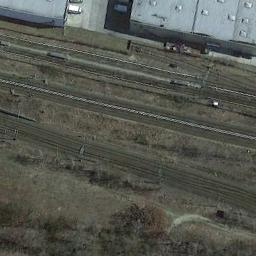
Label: railway